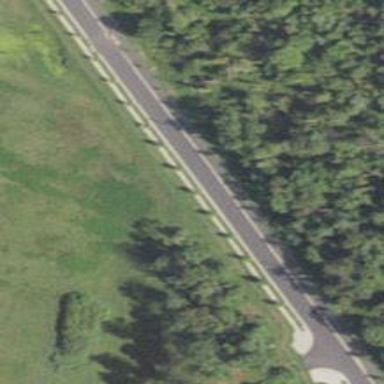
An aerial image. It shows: Cycleway.